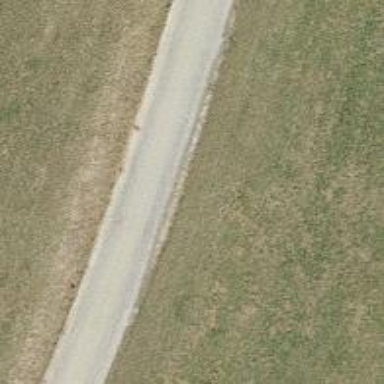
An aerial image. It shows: Unclassified road with grade 1 track type.